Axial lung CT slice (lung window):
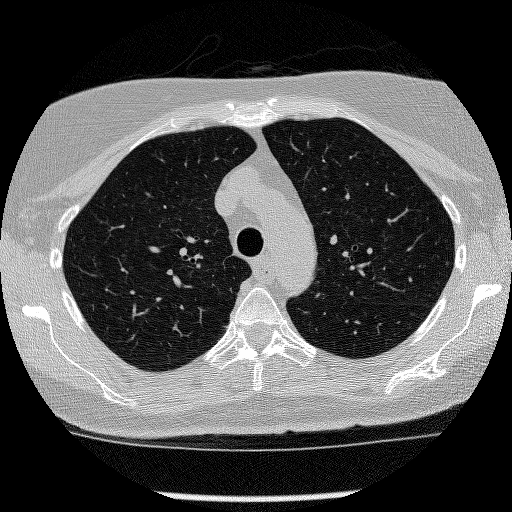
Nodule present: no